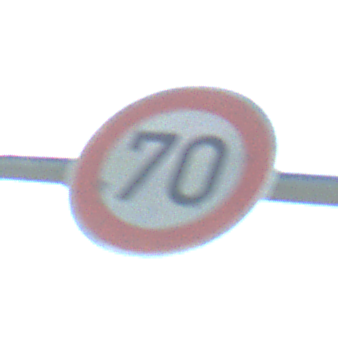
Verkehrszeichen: Geschwindigkeit70
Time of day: Midday
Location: Outdoor (Nature)
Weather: Clear
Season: NotSpecified
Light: Natural